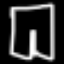
Label: pants